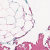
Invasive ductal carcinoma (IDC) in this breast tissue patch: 0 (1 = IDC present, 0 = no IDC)